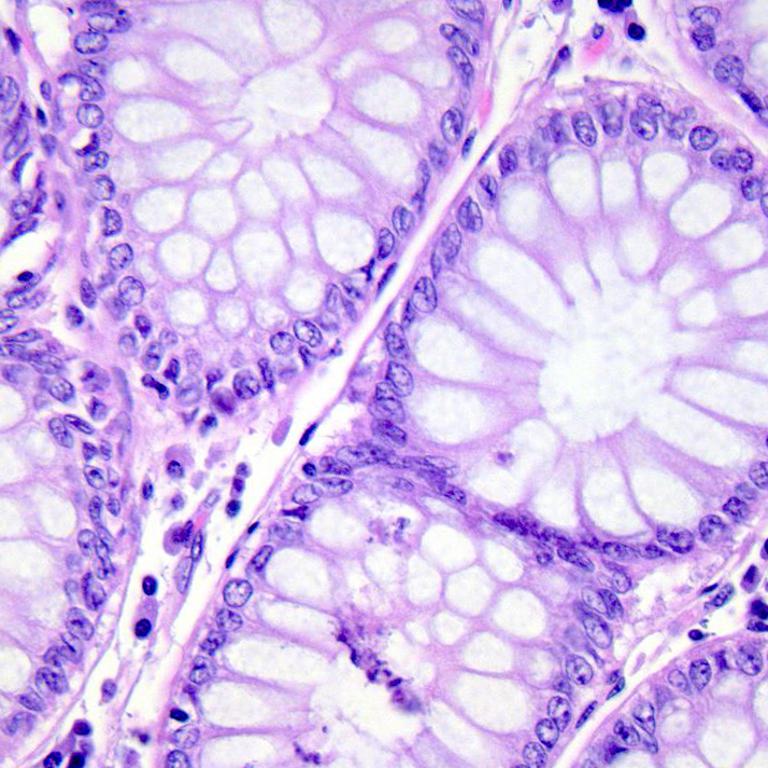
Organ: colon
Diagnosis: benign